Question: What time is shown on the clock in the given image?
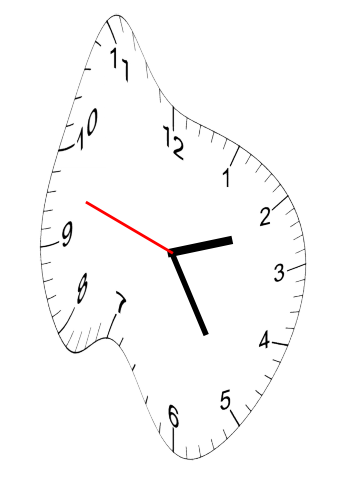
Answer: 02:24:48